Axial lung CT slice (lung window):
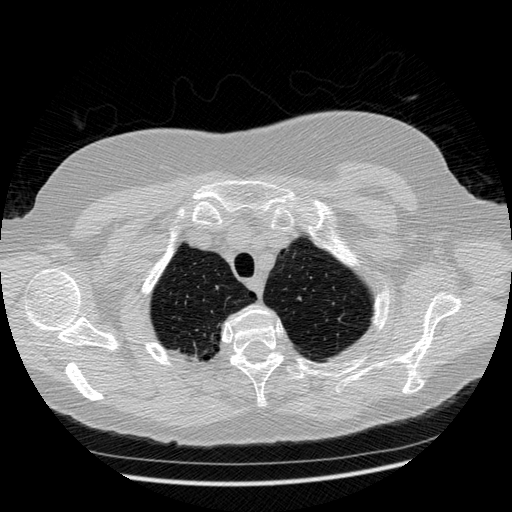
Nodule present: no